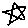
Label: star